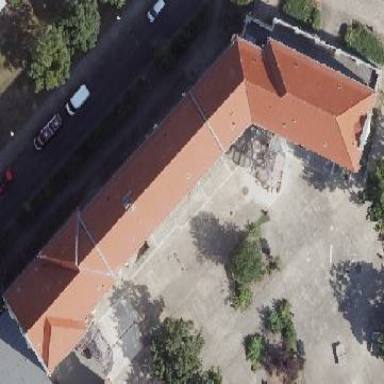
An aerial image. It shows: School building with hipped roof.